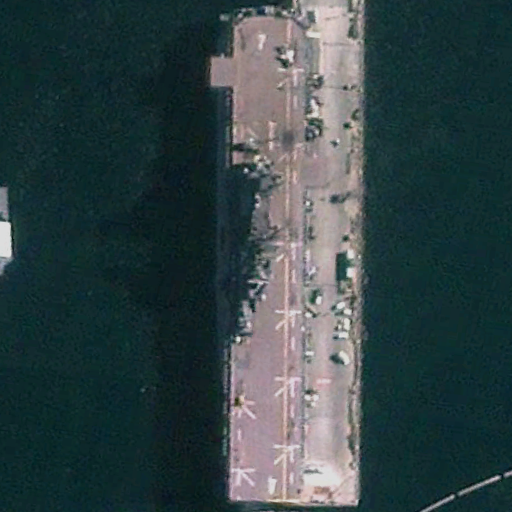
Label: assault